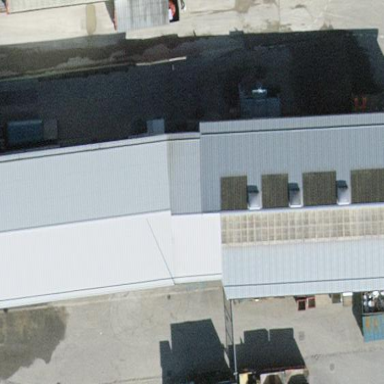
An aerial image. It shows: Industrial building.